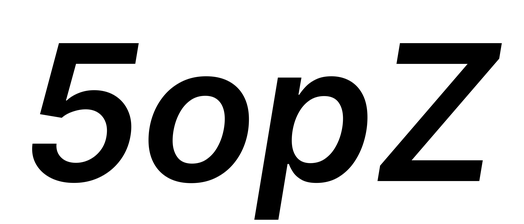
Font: Inter-Italic_SemiBold_Italic